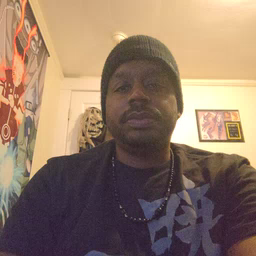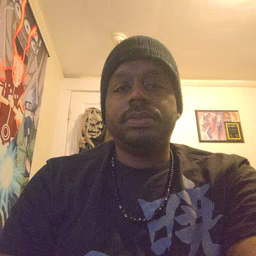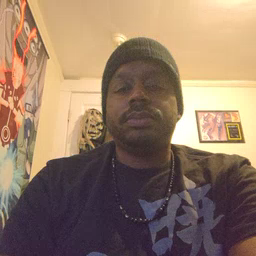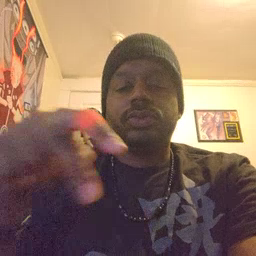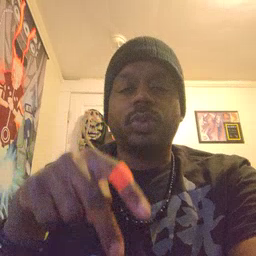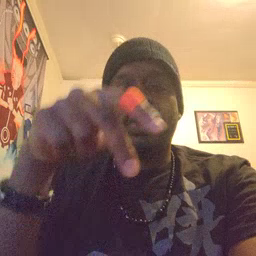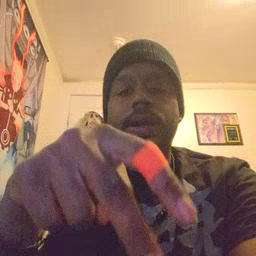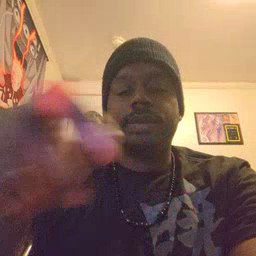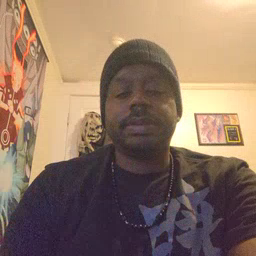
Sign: ride